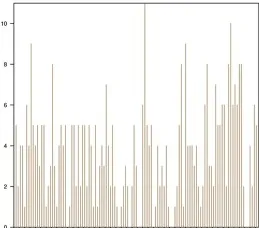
Diagnosis of S. Suis infection using mNGS. (A) The majority of reads mapped to the S. Suis genome, with coverage of 0.9271.
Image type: chart (chart)